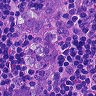
Metastatic tissue present: yes